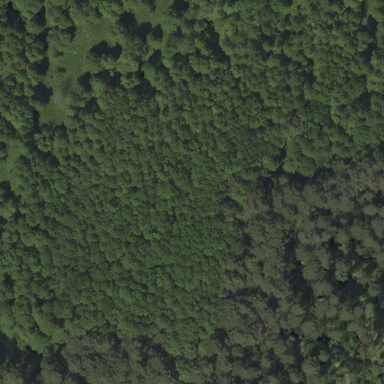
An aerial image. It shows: Forest area.